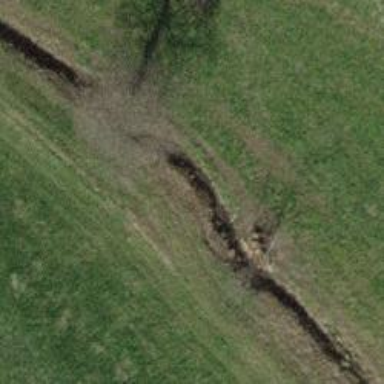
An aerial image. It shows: Ditch in the surroundings.